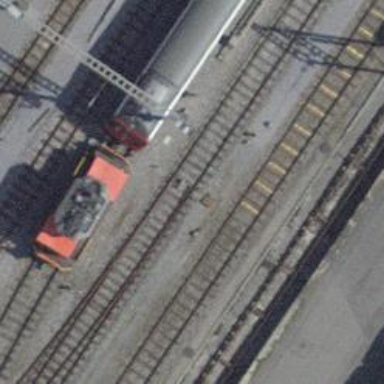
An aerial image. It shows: Railway yard with single rail track. The electrified track has contact line for power supply.